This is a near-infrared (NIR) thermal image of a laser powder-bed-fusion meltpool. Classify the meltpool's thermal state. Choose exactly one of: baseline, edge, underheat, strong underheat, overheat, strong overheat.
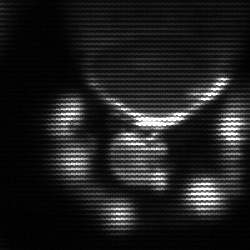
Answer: edge